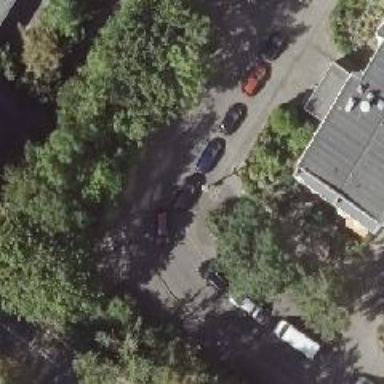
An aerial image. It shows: Residential road with parallel on-street parking on the left side and perpendicular on-kerb parking on the right side.